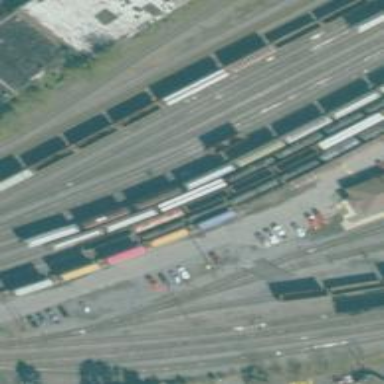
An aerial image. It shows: Railway yard used for servicing trains.